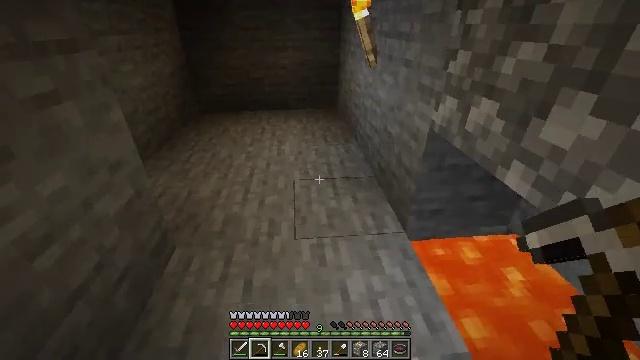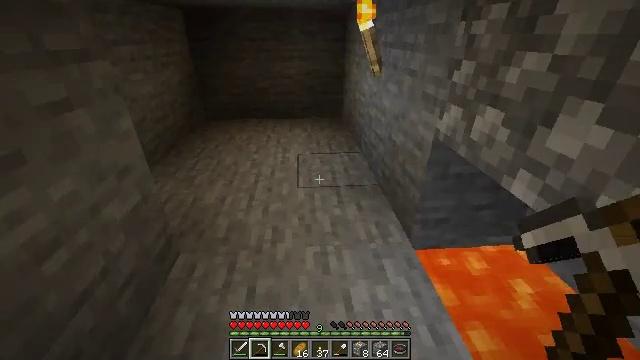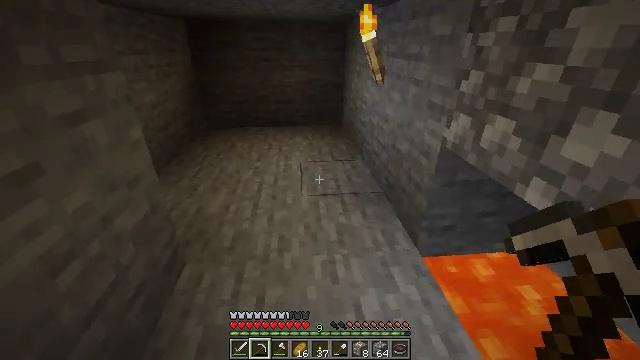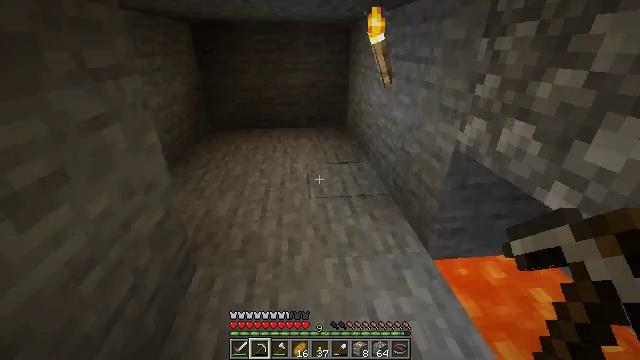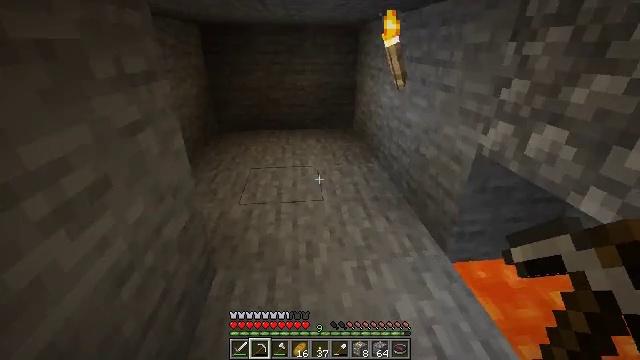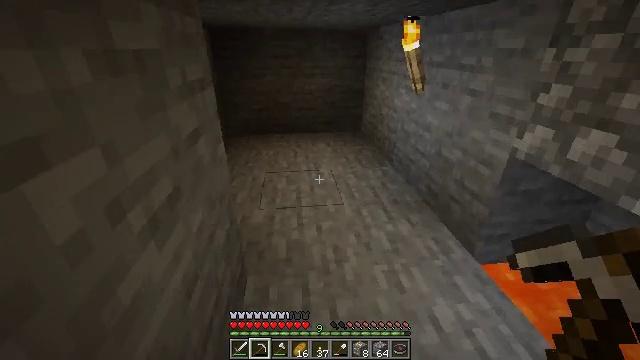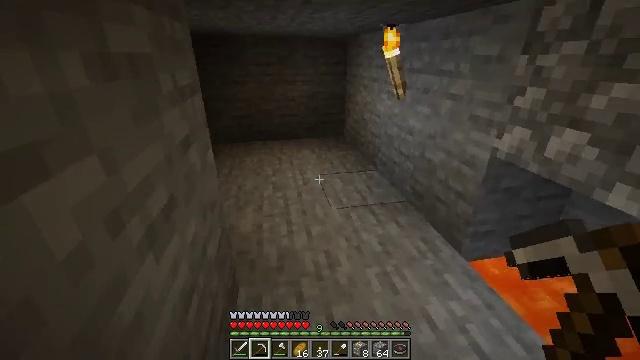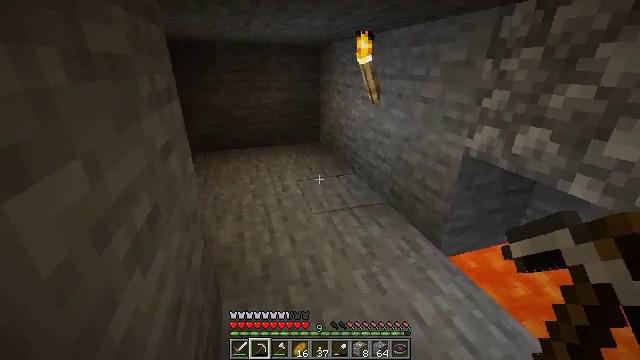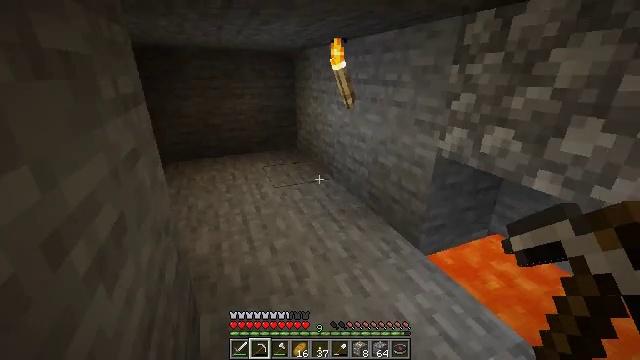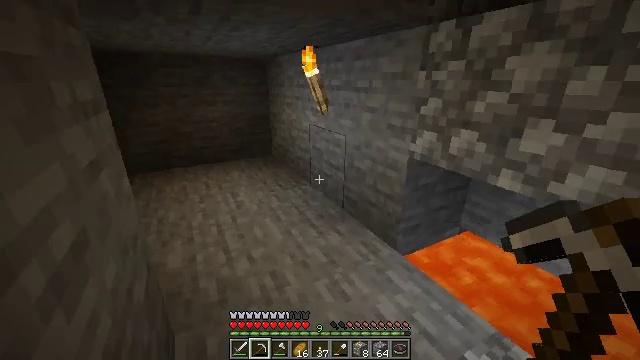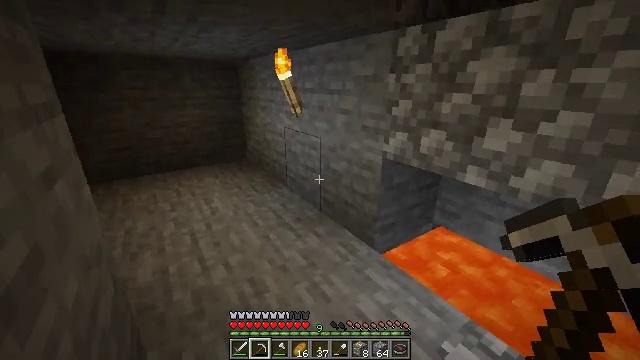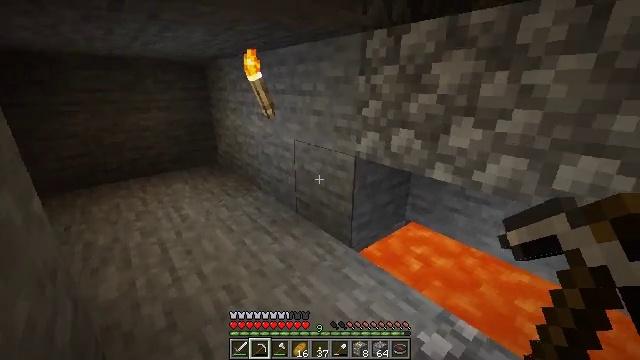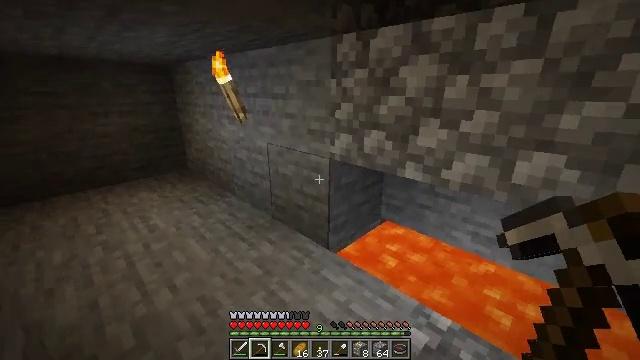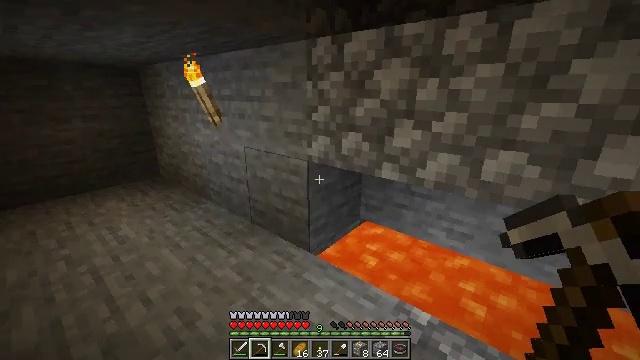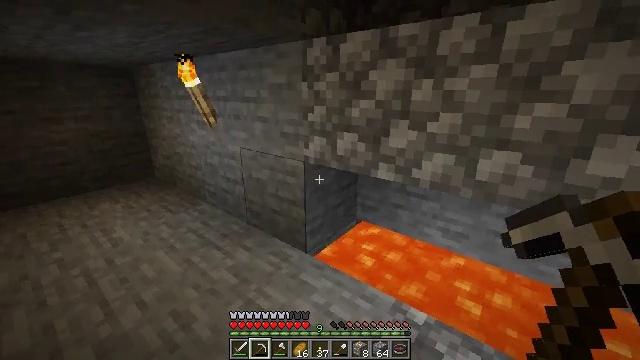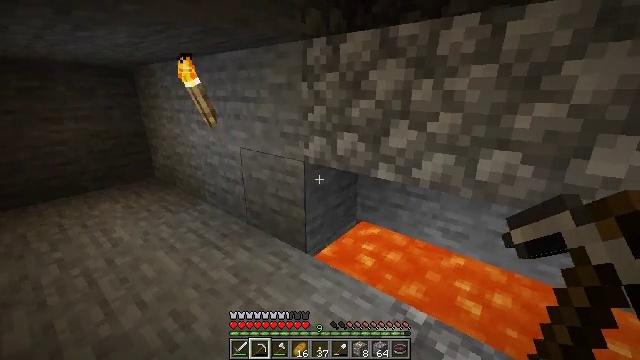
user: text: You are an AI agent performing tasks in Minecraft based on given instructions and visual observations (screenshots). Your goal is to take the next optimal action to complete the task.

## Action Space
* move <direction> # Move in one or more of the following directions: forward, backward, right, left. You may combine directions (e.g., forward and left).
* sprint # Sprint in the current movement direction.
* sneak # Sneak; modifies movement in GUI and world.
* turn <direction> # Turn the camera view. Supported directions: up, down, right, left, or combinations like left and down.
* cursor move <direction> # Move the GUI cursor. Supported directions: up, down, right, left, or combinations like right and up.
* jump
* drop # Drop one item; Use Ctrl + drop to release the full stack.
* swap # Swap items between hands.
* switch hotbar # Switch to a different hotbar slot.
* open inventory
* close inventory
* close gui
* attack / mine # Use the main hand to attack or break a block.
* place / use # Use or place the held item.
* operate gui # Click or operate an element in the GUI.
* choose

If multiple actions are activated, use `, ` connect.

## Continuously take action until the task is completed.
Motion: motion action
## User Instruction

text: Break the stone block.
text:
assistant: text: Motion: turn left and up
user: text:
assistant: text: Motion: move left, turn up
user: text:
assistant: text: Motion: move left
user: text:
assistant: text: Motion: move left
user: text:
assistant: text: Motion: move left, turn right
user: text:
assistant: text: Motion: move left, turn right and up
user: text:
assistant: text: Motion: turn right and up
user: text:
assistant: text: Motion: turn right and up
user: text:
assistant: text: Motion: turn right and up
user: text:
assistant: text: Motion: turn right
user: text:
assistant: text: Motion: turn right
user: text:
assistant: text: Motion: turn right
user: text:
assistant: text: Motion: turn right
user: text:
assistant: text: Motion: no_op
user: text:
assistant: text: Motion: no_op
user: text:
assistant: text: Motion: no_op
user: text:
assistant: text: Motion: no_op
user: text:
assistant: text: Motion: no_op
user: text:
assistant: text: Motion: no_op
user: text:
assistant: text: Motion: turn left and down
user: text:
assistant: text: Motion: turn left and down
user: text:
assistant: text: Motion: turn left
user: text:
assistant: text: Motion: turn left
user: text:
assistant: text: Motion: no_op
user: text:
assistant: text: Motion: move forward
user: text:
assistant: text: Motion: move forward
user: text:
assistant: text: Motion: move forward, turn up
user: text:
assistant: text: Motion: move forward, turn up
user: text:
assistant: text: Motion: move forward, turn up
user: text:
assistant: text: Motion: move forward, attack / mine